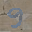
Label: 9